Field crop: maize
Growth stage: 2
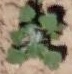
Species: chenopodium